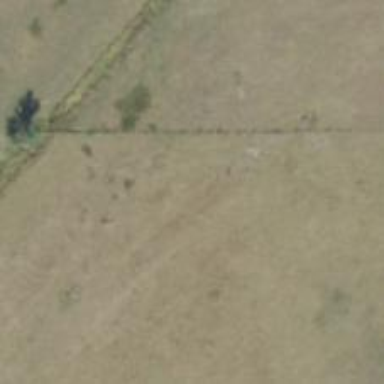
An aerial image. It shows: Abandoned railway.